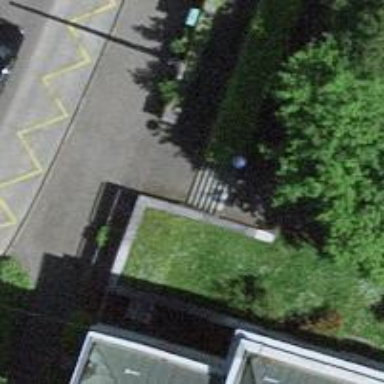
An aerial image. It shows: Steps with asphalt surface.